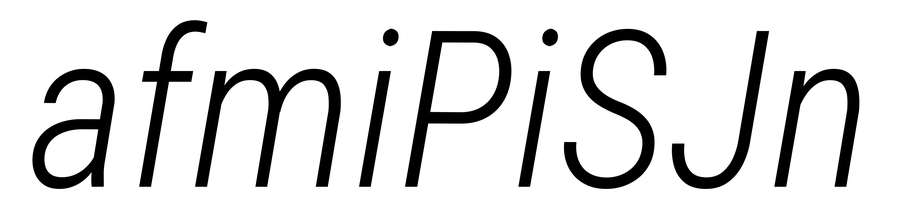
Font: Roboto-Italic_Condensed_Light_Italic